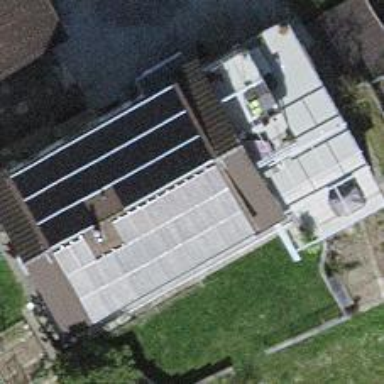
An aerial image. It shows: Solar power generator using photovoltaic panels.